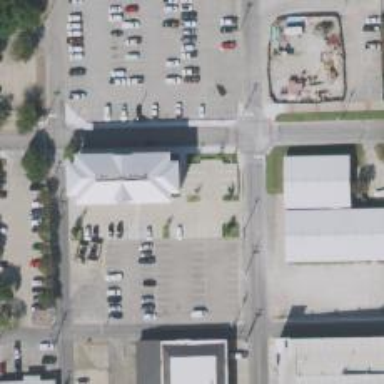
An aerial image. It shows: Parking space.